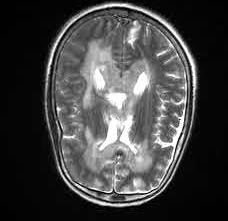
Label: notumor